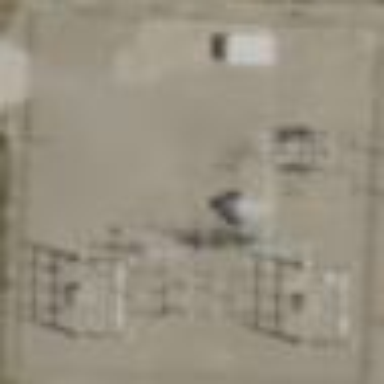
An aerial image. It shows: Power substation.